Question: I know top left corner and also I know the width and height of the square.
Note (calculation) can be rounded because the distance just 0.25 mile.
Also I know the point which is inside that square. How to calculate for which square the given point is belong?
I've attached the picture which will show what I mean.

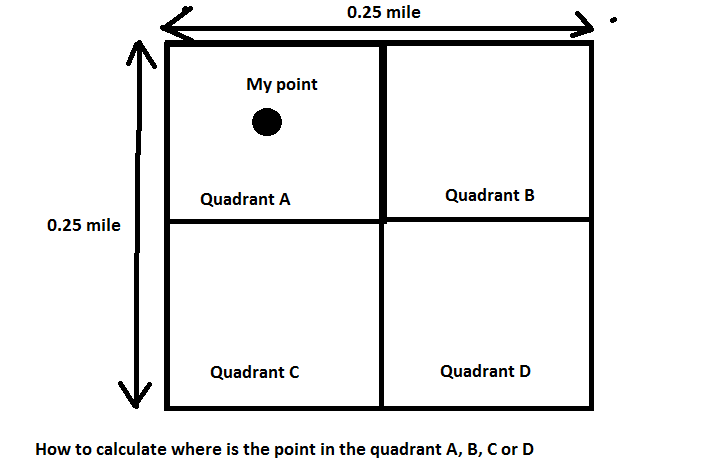
Answer: If you know the point p = (x,y), then just use some nested if statements...
'''
if(x >= 0 ) {
if( y >= 0 )
return QuadrantB;
else
return QuadrantD;
}
else {
if( y >= 0 )
return QuadrantA;
else
return QuadrantC;
}
'''
You might want to change whether or not the conditionals inside the if statement are inclusive or exclusive.
Note: This is assuming the center of all four quadrants is defined as (0,0). If the top left is defined as (0,0), then just subtract 0.25/2 = 0.125 from both x and y to get the point in the coordinate frame defined by (0,0) being the center of all four quadrants.
This sort of analysis is used to compute the quadrant in the commonly used atan2 function, which returns the angle of the vector that starts at the origin and ends at point (x,y): <URL>.